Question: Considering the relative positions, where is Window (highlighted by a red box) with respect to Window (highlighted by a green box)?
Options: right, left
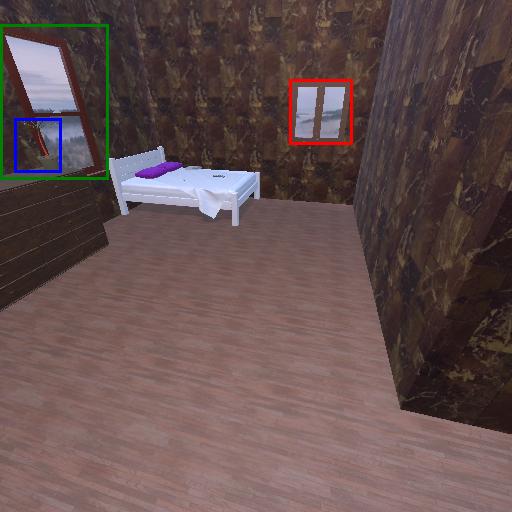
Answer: right